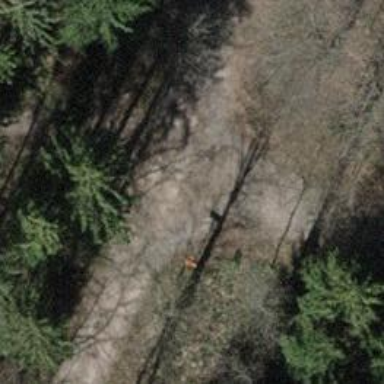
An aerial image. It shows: Pipeline marker.